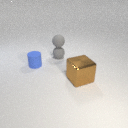
small gray rubber sphere below small gray rubber sphere